Field crop: maize
Growth stage: 2
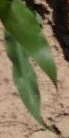
Species: maize